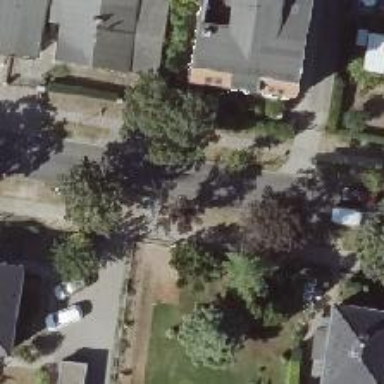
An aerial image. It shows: Beautiful avenue lined with deciduous broadleaved trees.